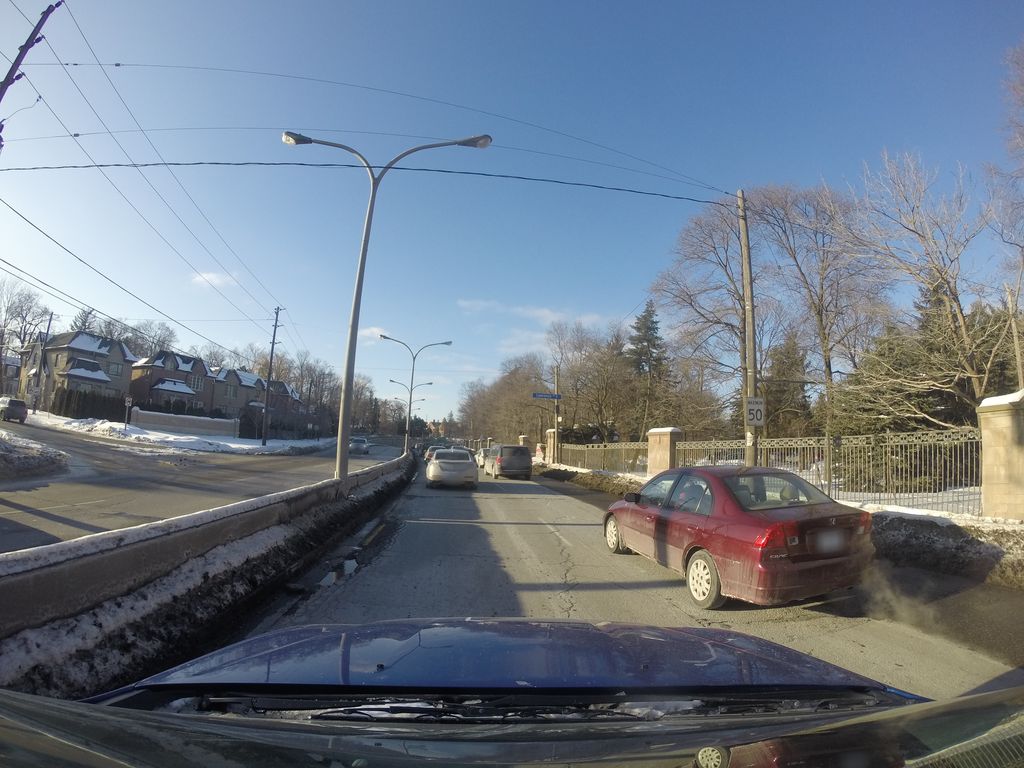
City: toronto